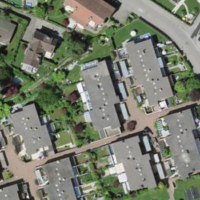
EUNIS habitat code: 55
Species observed at this site:
Fraxinus excelsior